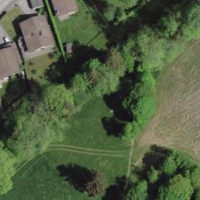
EUNIS habitat code: 55
Species observed at this site:
Prunus padus